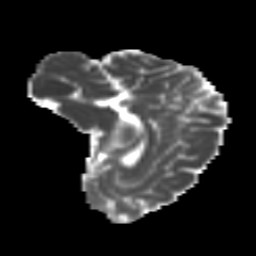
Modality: MD
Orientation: sagittal
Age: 17
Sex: male
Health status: ill
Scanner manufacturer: ge
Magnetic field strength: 3 T
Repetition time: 6.752 s
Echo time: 0.079 s